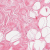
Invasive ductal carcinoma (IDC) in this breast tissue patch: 0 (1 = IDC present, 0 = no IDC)